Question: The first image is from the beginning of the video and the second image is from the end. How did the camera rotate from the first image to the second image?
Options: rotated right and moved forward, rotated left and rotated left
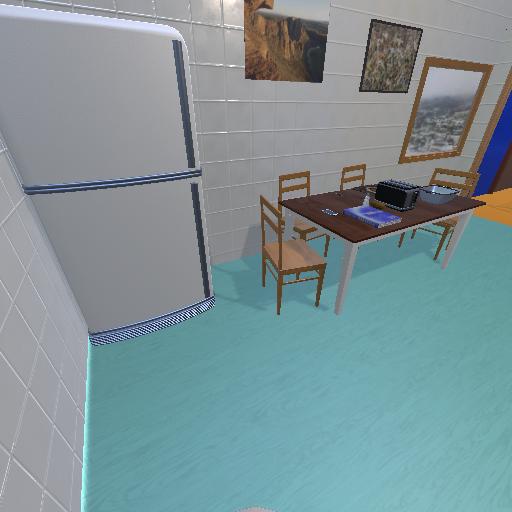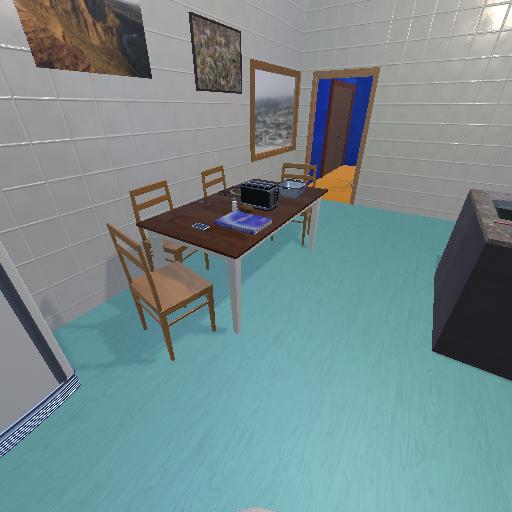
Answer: rotated right and moved forward